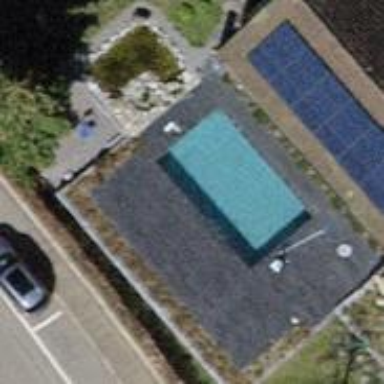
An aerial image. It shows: Swimming pool located in leisure land.